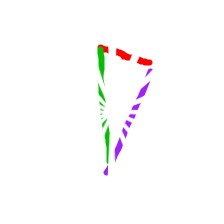
Shape: triangle